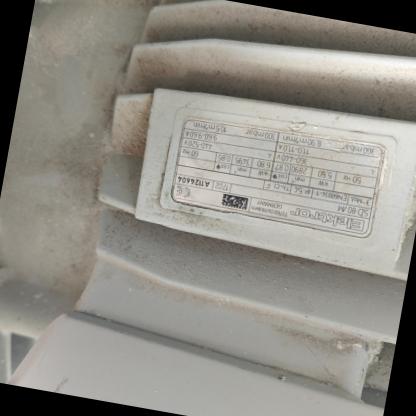
Klasa: tabliczka-znamionowa